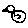
Label: bird